Current action and preconditions to check: trajectory_clear

Your task: For each precondition in the list above, predict whether it will hold at this action.

Consider the current scene as observed from the mobile robot's camera, and analyze the predicted future states of all dynamic agents (e.g., people, animals, vehicles, or any moving entities) within the NEXT SECOND.

IMPORTANT: Only answer "very likely" if you are absolutely certain—based on strong, clear evidence—that a dynamic agent will violate the precondition in the predicted future state. Do NOT answer "very likely" for unlikely, ambiguous, or low-probability risks.

Ask yourself for each precondition: Is there a high probability, with clear and convincing evidence, that the predicted future states of any dynamic agent will interfere with the predicted future state of the currently executing action within the NEXT SECOND, causing that precondition to fail?

Assess the risk level based on these predictions. Use "likely" or "very likely" if motions create a clear risk of interference.

Use "neutral" or "improbable" if agents are nearby but their predicted paths are clearly diverging or non-conflicting.

Failure Risk Categories: "very improbable", "improbable", "neutral", "likely", "very likely"

Answer Format: Output ONLY the probability_of_failure value from these categories: "very improbable", "improbable", "neutral", "likely", "very likely"

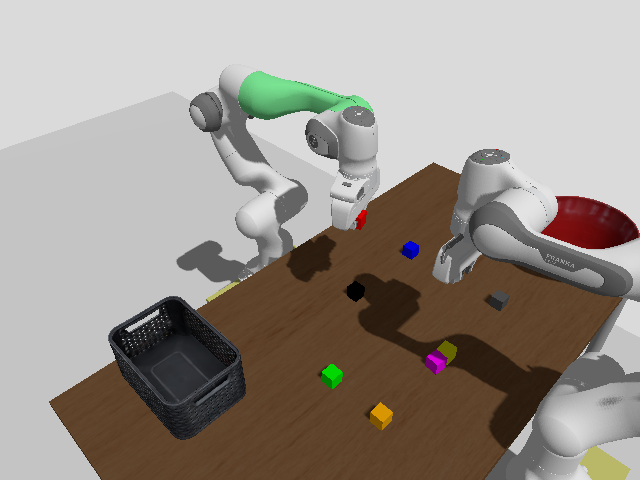

Answer: improbable